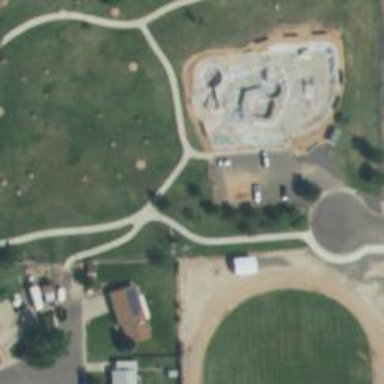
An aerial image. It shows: Disc golf course for leisure activity.